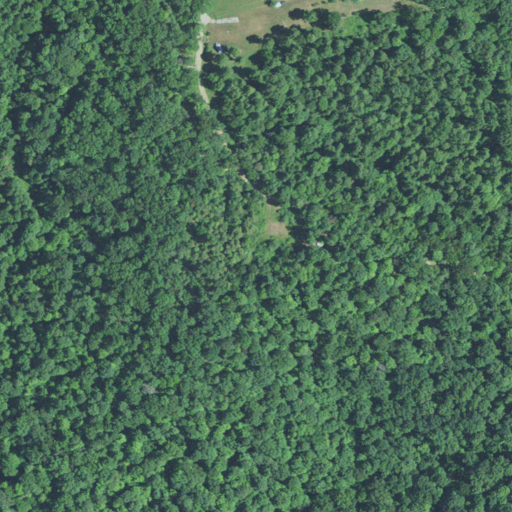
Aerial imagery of ridge(s) in West Virginia named Walton Ridge containing deciduous forest, open development, and pasture